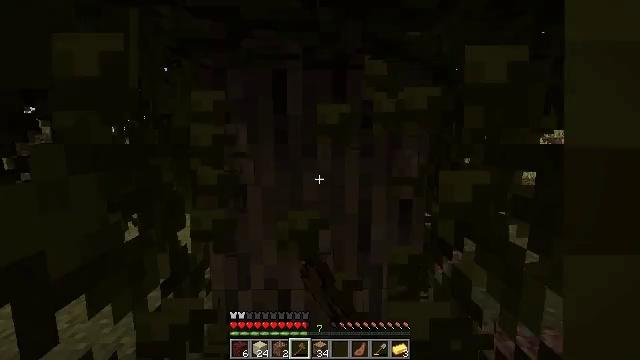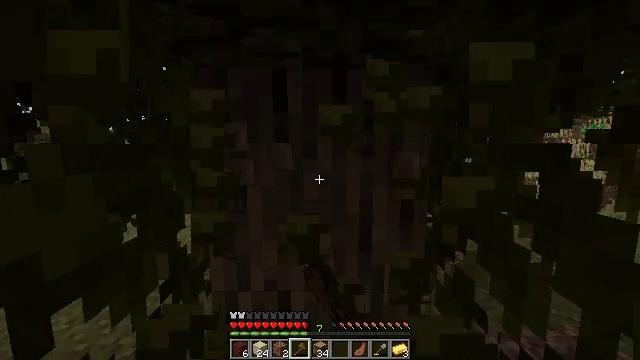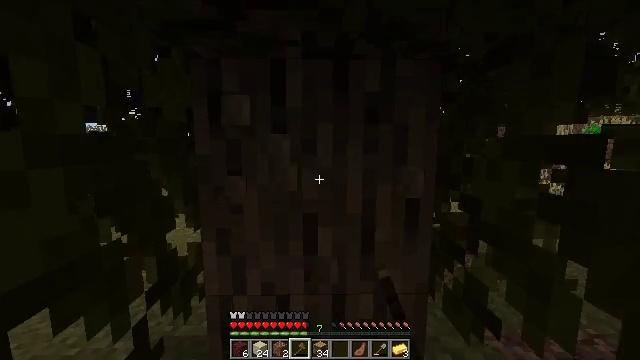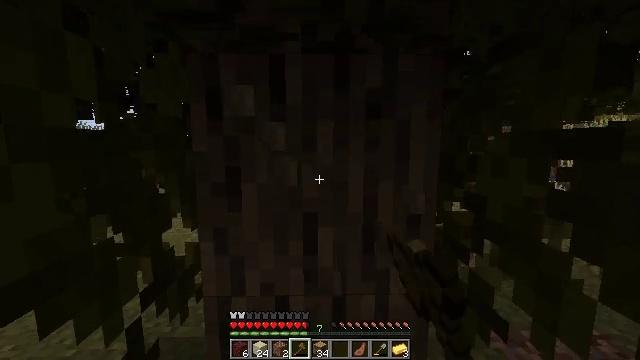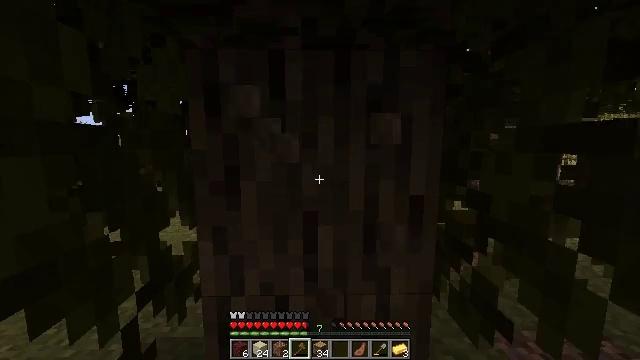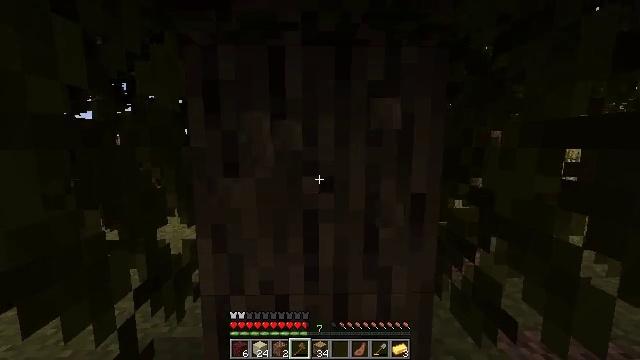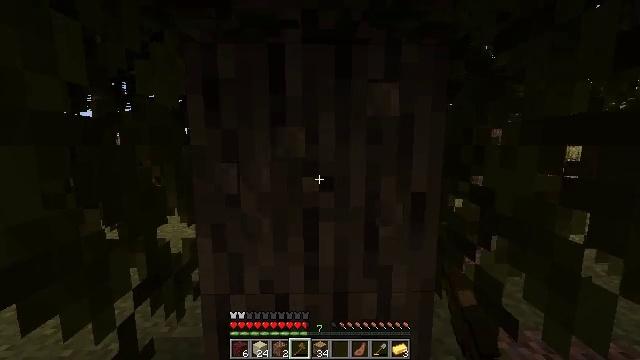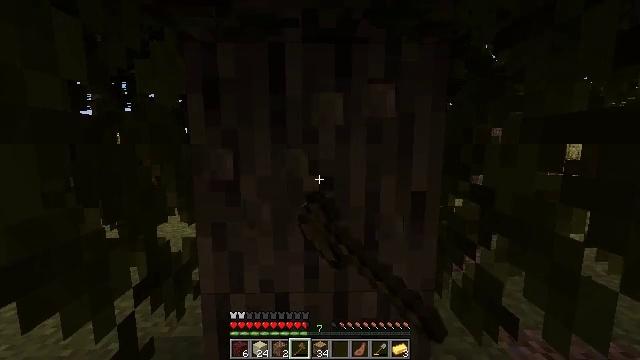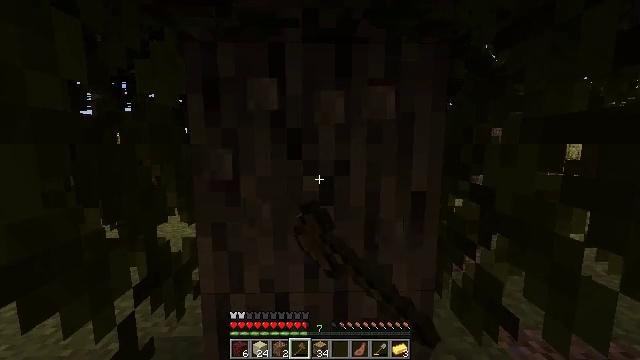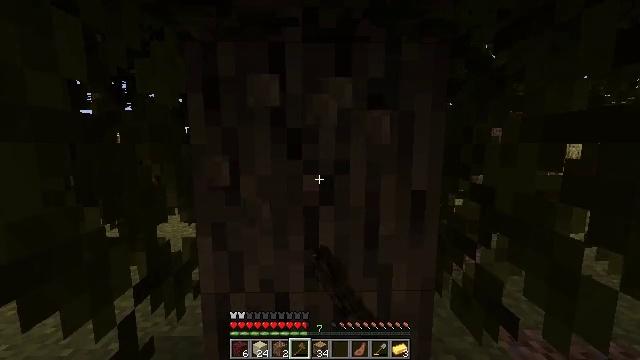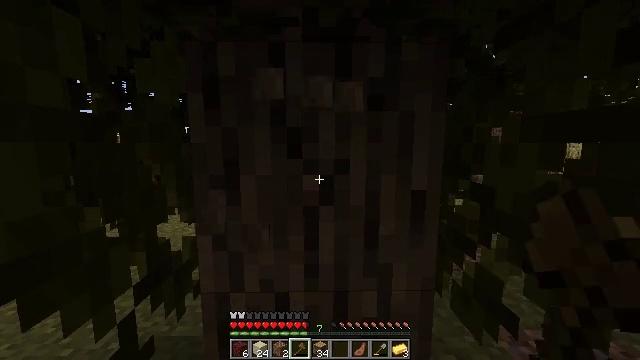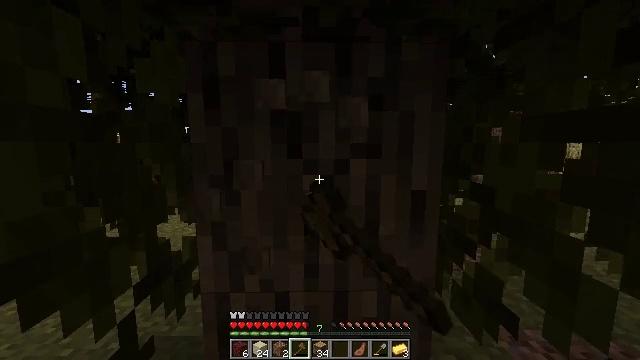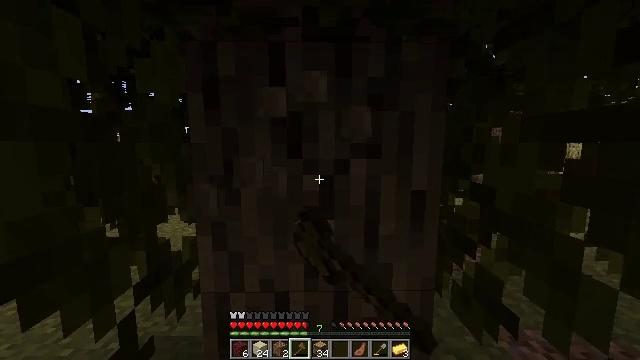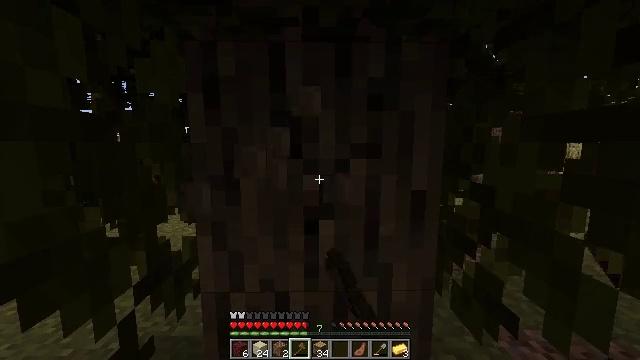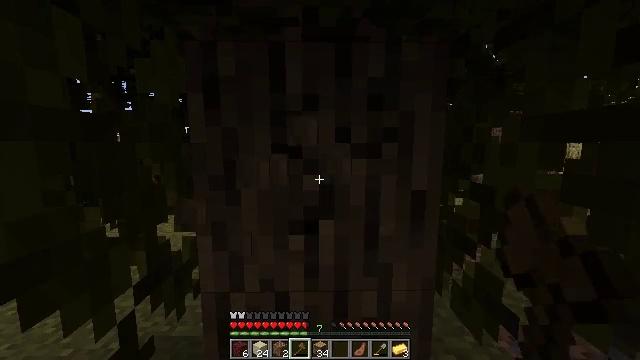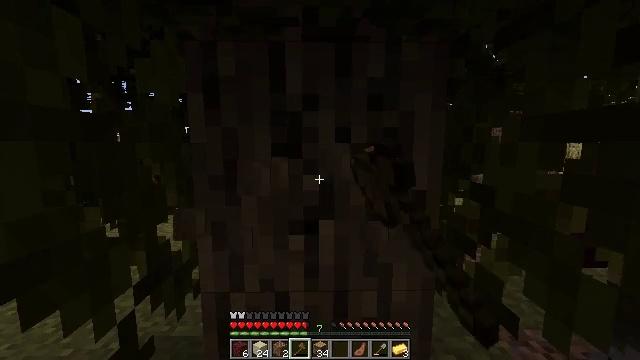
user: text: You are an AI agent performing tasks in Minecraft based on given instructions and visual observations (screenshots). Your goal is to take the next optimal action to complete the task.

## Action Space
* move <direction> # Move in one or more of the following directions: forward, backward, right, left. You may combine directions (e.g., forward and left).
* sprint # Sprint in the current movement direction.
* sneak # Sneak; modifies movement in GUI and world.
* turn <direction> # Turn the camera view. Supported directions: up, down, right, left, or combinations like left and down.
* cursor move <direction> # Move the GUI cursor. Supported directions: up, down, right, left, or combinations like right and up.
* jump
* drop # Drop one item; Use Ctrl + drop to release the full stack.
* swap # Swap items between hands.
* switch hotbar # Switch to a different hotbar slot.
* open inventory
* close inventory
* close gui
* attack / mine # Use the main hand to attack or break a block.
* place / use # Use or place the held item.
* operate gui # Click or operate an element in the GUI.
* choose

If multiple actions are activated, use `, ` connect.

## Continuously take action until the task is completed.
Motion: motion action
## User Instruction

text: Gather oak logs from trees.
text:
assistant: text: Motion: attack / mine
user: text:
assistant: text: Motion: attack / mine
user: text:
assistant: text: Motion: attack / mine
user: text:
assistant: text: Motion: attack / mine
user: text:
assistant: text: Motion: attack / mine
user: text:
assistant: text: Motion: attack / mine
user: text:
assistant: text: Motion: attack / mine
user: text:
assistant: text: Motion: attack / mine
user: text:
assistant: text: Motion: attack / mine
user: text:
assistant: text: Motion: attack / mine
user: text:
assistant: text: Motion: attack / mine
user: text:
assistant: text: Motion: attack / mine
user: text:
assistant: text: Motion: attack / mine
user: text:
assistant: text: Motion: attack / mine
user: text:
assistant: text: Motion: attack / mine
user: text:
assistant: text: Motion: attack / mine
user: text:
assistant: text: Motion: attack / mine
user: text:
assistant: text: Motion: attack / mine
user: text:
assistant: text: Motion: attack / mine
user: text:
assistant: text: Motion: attack / mine
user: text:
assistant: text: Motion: attack / mine
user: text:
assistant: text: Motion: attack / mine
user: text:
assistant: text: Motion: attack / mine
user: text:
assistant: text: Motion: attack / mine
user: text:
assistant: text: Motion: attack / mine
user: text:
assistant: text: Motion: attack / mine
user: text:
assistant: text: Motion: attack / mine
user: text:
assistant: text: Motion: attack / mine
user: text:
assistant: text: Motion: attack / mine
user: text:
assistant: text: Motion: turn down, attack / mine